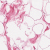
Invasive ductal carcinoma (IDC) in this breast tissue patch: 0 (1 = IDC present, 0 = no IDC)